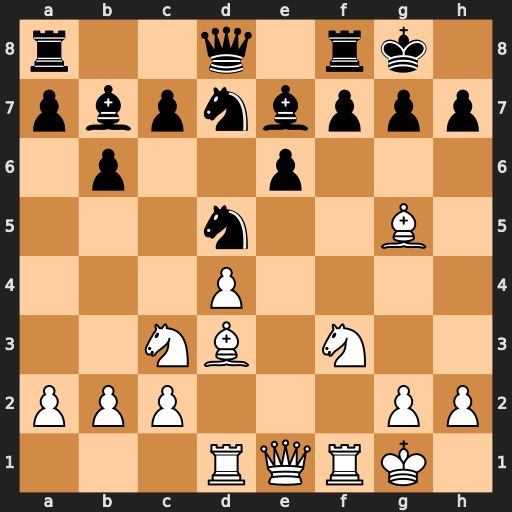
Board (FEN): r2q1rk1/pbpnbppp/1p2p3/3n2B1/3P4/2NB1N2/PPP3PP/3RQRK1
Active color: w
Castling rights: -
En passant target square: -
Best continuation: Bxh7+ Kxh7 Qh4+ Kg8 Bxe7 Qxe7 Ng5 Qxg5 Qxg5 Nxc3 bxc3